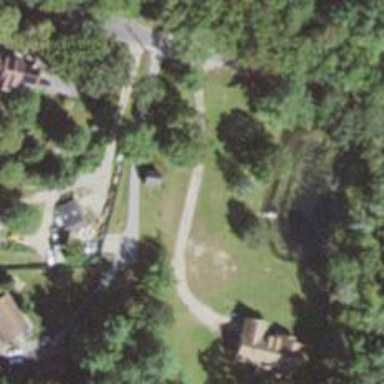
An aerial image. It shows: Residential driveway designated as service road.